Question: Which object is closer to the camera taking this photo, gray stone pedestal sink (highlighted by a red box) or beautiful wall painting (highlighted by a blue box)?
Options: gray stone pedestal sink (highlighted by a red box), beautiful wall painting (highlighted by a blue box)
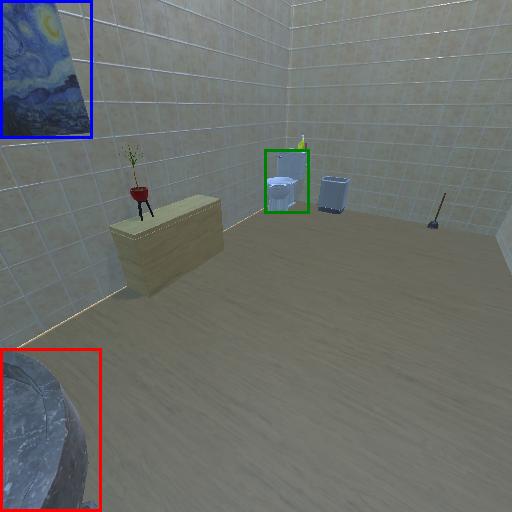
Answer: gray stone pedestal sink (highlighted by a red box)